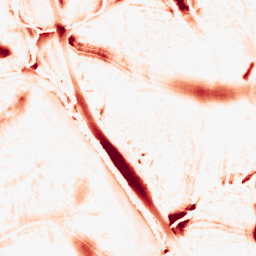
Category: morphological
Decomposition family: morphological
Decomposition parameters: operation: opening
size: 20
Upsampling method: cubic_mitchell
Upsampling parameters: scale: 4
Upsampling scale: 4